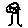
Label: tree